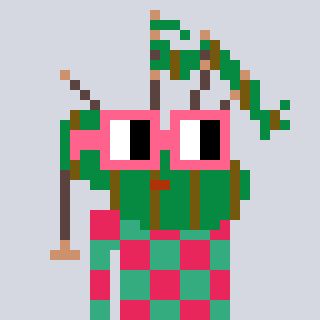
a pixel art character with square pink glasses, a bagpipe-shaped head and a teal-colored body on a cool background